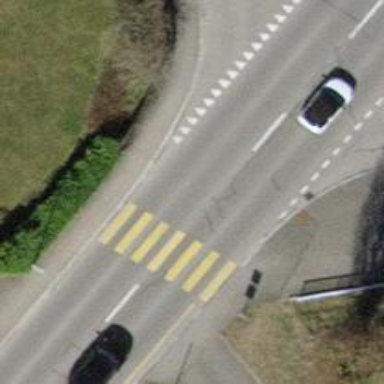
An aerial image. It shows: Uncontrolled road crossing.